Field crop: maize
Growth stage: 2
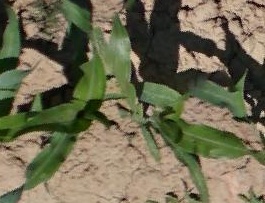
Species: maize